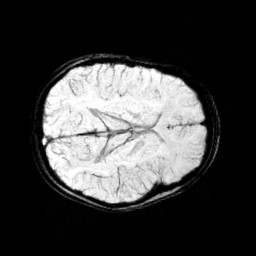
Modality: minIP
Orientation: axial
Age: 11
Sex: female
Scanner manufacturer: siemens
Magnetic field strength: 3 T
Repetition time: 0.027 s
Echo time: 0.02 s